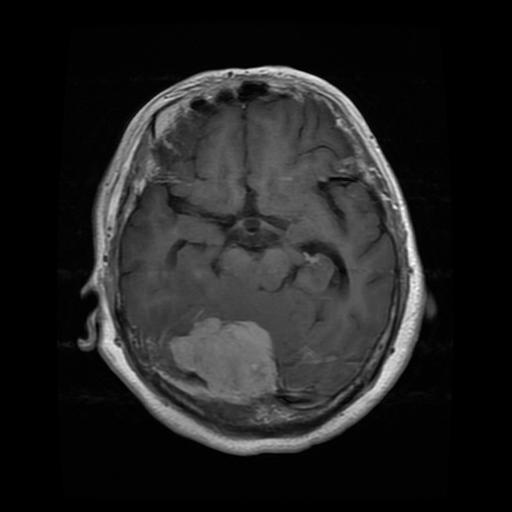
Label: meningioma